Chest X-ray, AP view. Patient: 18 years old, sex M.
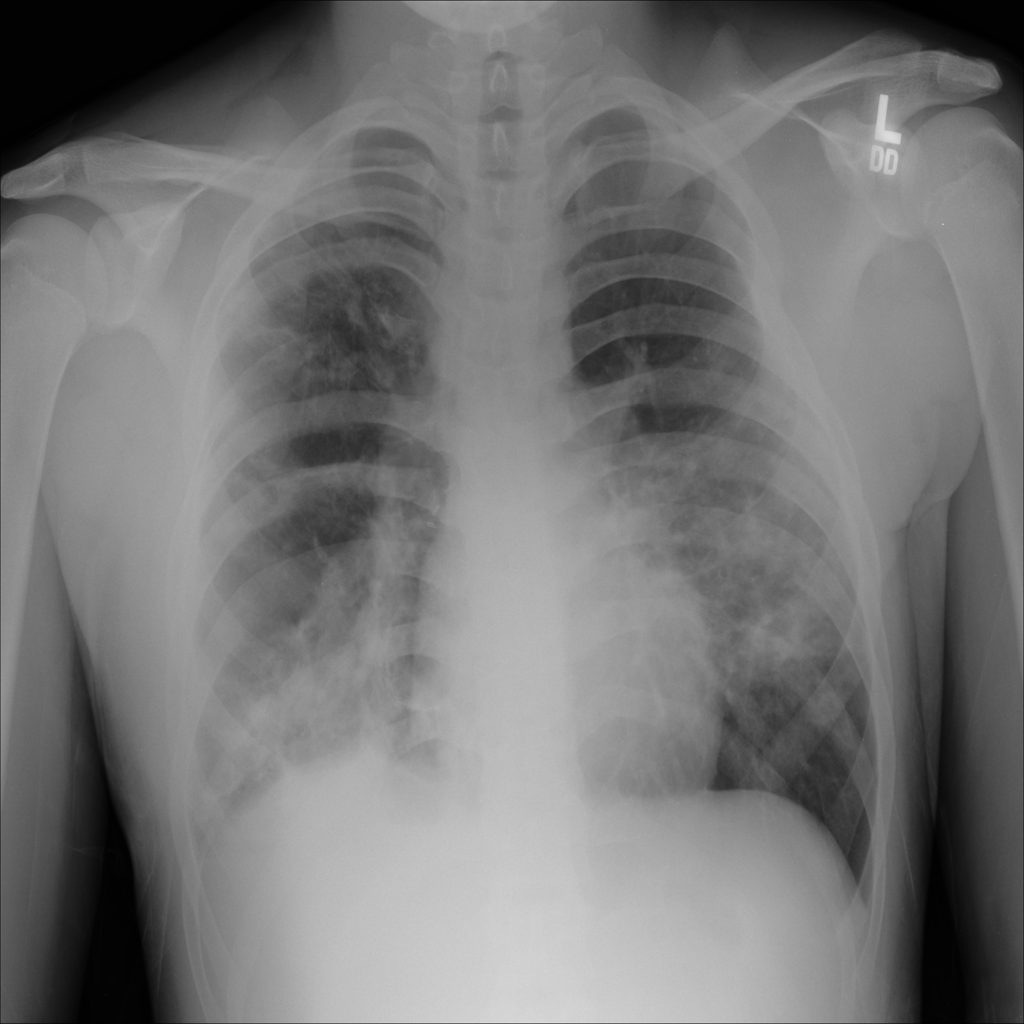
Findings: Consolidation